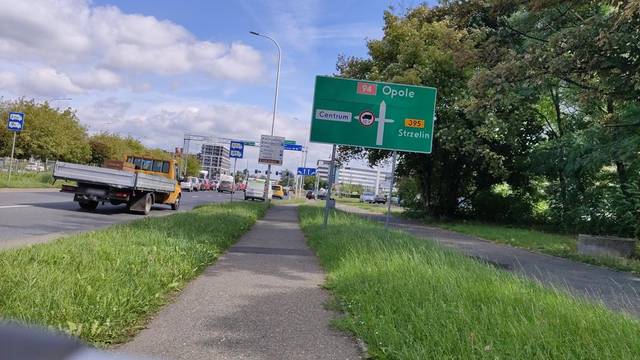
Region: Germany
Coordinates: 51.083, 17.047